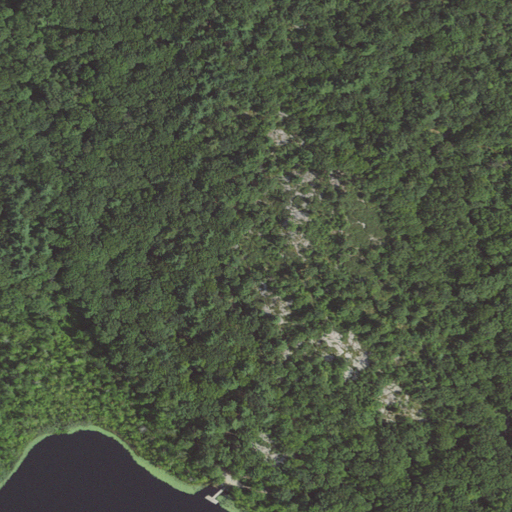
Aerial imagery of mountain in Massachusetts named Bearberry Hill containing deciduous forest, woody wetlands, mixed forest, open water, low intensity development, and evergreen forest